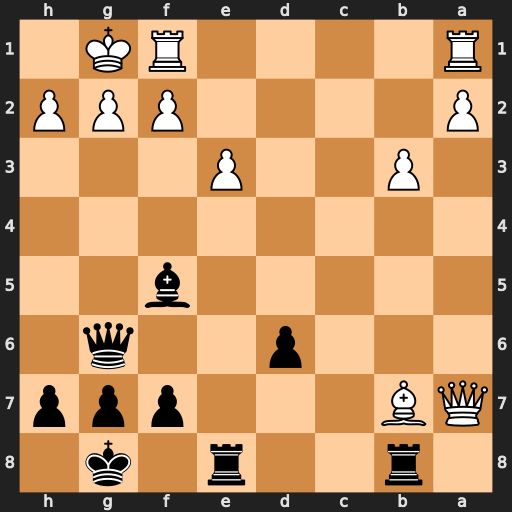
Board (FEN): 1r2r1k1/QB3ppp/3p2q1/5b2/8/1P2P3/P4PPP/R4RK1
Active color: b
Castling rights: -
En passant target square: -
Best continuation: Rxb7 Qxb7 Be4